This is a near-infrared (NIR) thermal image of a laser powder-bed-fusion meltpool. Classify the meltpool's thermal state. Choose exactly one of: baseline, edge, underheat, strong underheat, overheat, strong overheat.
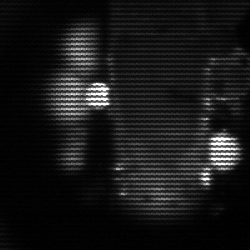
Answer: strong underheat